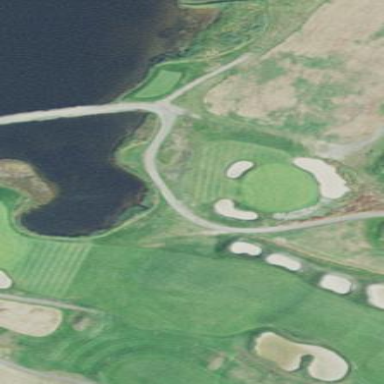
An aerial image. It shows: Area of rough grass used for golf.